七年级 · 计数
如图是某晚报 “百姓热线”一周内接到热线电话的统计图, 其中有关环境保护话题的电话最多,

共 70 个.则本周 “百姓热线”共接到热线电话有 $(\quad)$

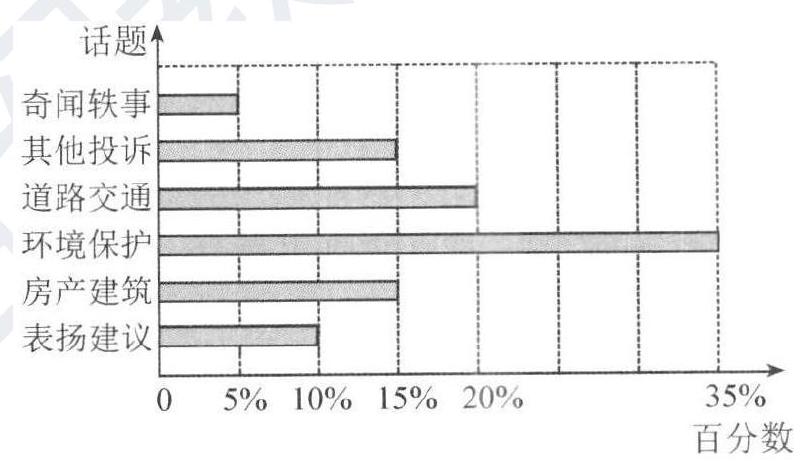
A. 350 个
B. 200 个
C. 180 个
D. 150 个

答案: B
解析:  $70 \div 35 \%=200$,

故选 $B$.